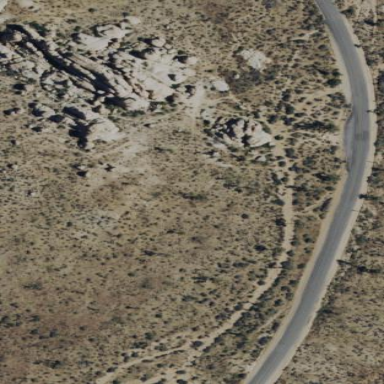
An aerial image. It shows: Landscape of bare rock.